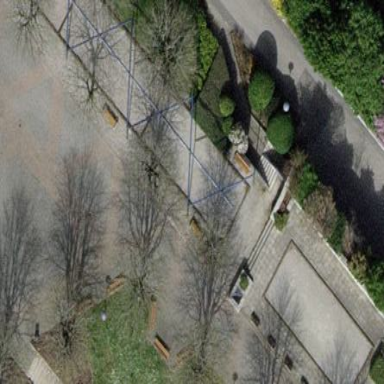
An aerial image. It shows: Boules sport pitch with fine gravel surface.